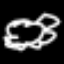
Label: frog